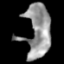
Tissue: lung
Cell type: Epithelial cells
Senescence score: 0.2131
Nuclear area (px): 1319
Mean DAPI intensity: 147.821